Aerial crown-view tile of a tropical tree (Barro Colorado Island, Panama), acquired 20240716:
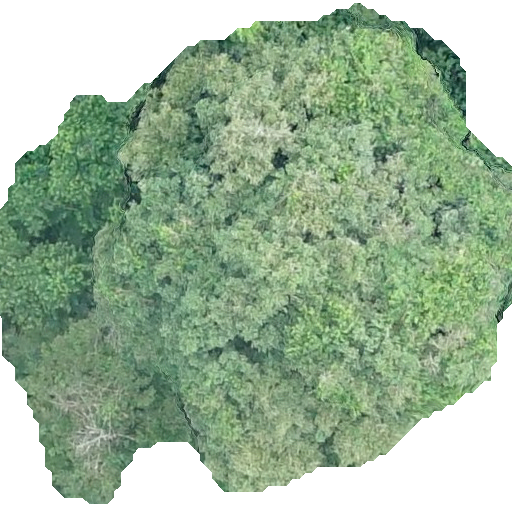
Species: Prioria copaifera
GBIF accepted scientific name: Prioria copaifera
Crown area: 310.055 m²